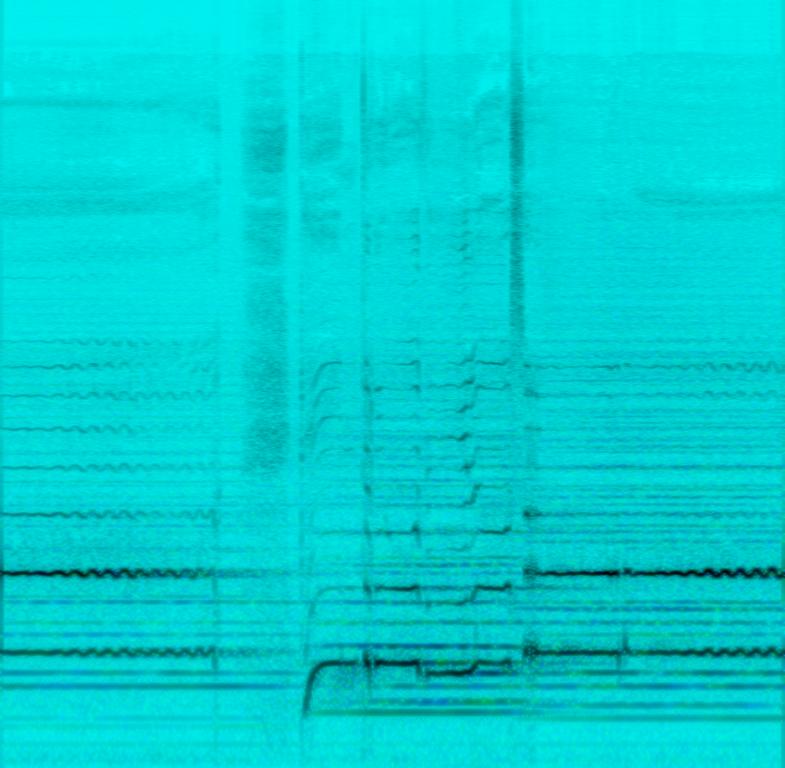
A female voice is singing very clear and a high pitched melody. She got a lot of reverb on her voice. A string section is supporting her. This song may be playing in a post-apocalyptic movie-scene.